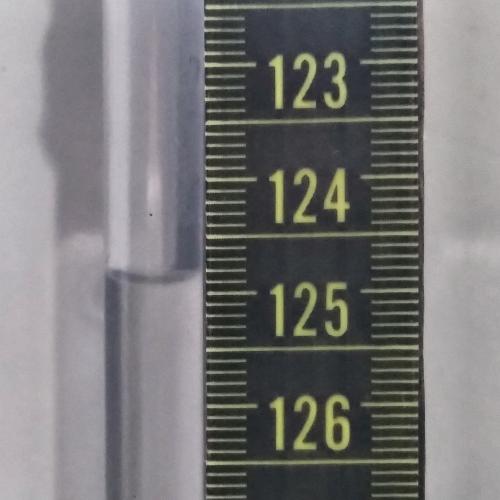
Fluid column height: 124.8 cm